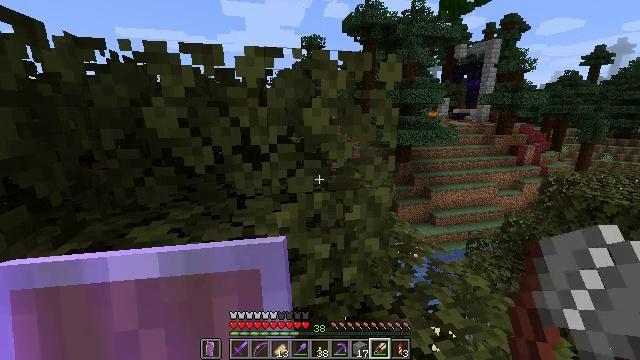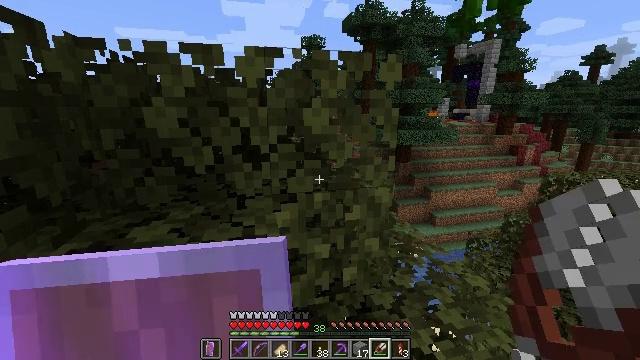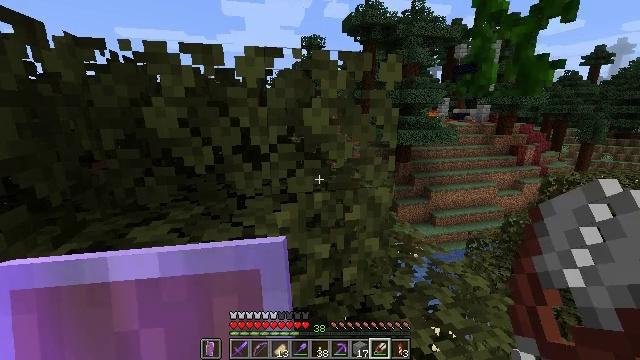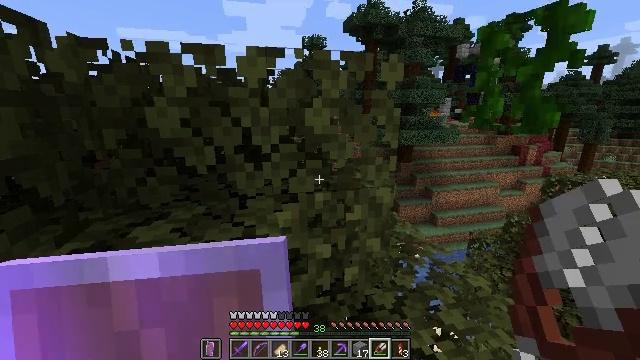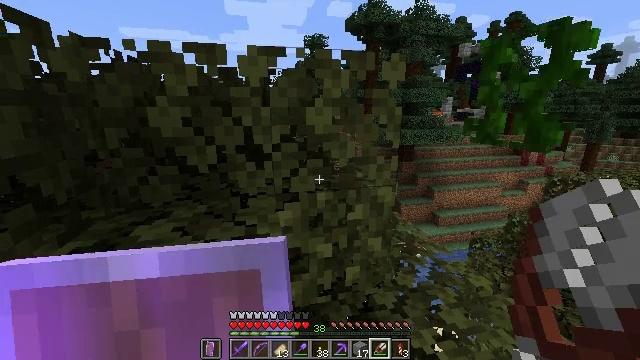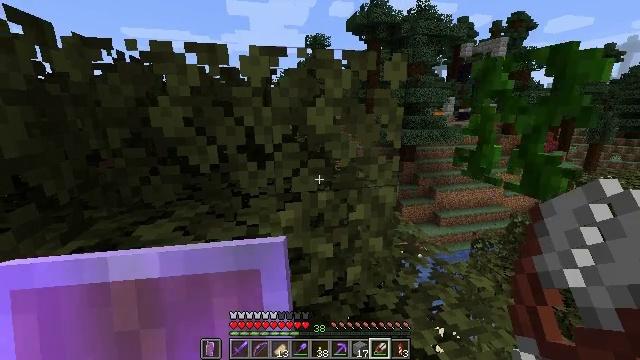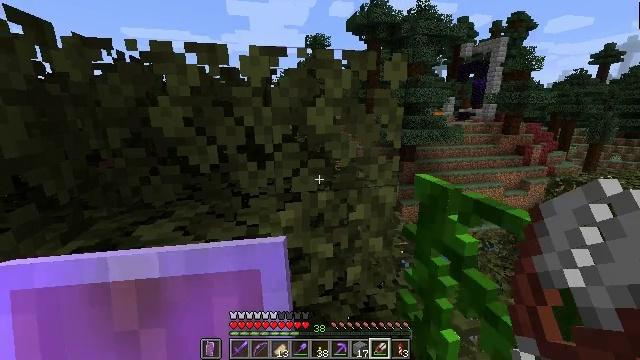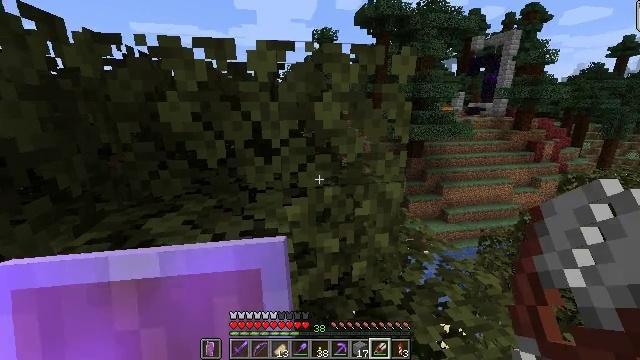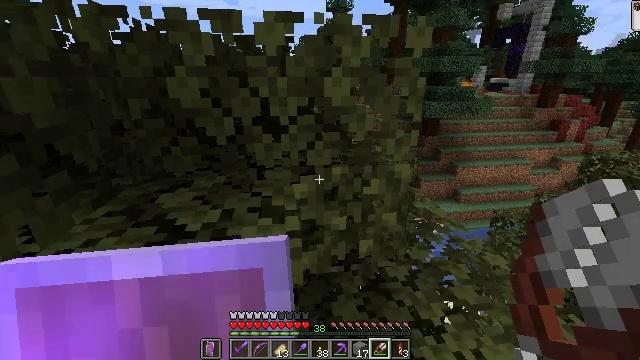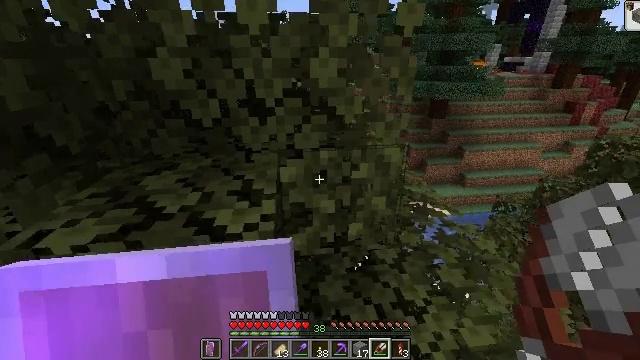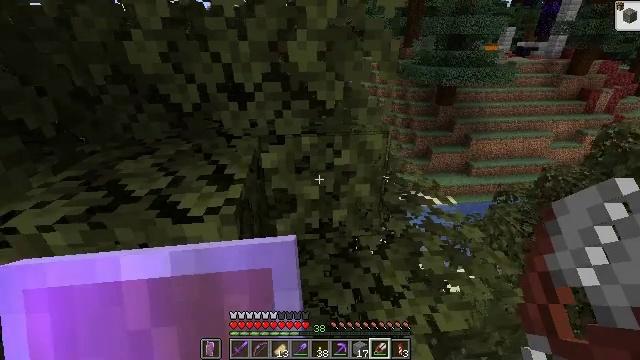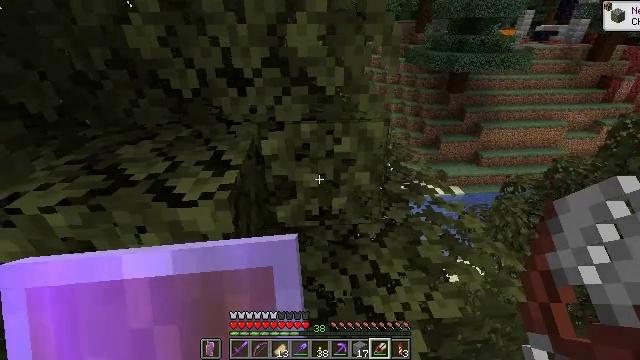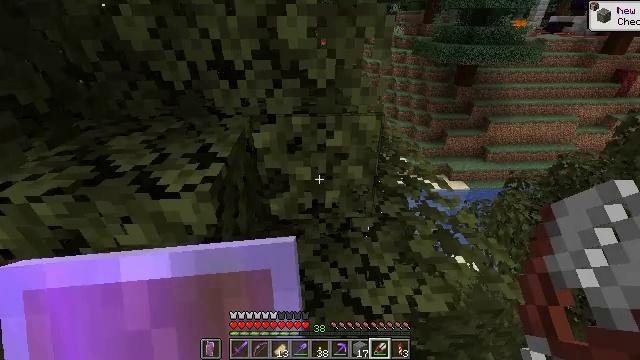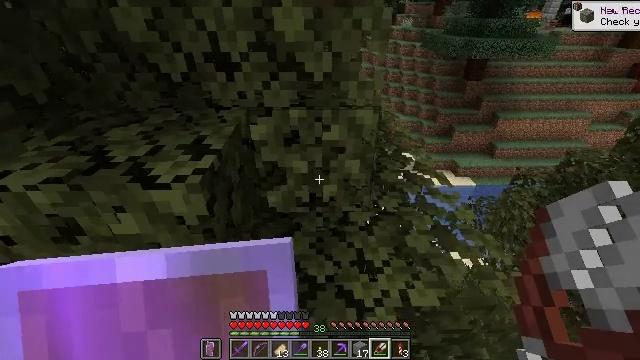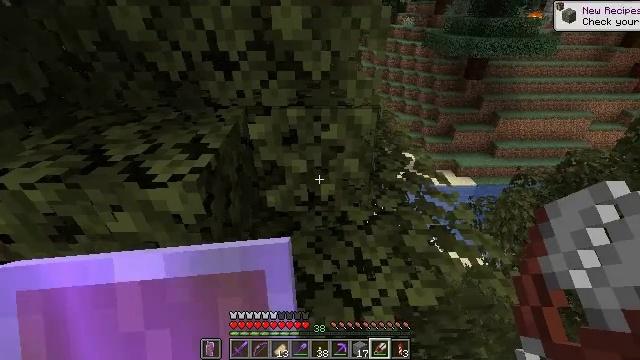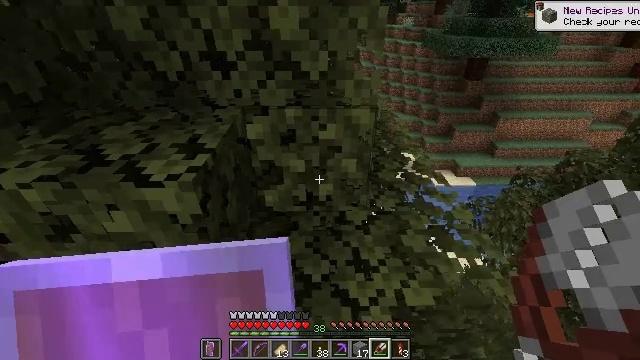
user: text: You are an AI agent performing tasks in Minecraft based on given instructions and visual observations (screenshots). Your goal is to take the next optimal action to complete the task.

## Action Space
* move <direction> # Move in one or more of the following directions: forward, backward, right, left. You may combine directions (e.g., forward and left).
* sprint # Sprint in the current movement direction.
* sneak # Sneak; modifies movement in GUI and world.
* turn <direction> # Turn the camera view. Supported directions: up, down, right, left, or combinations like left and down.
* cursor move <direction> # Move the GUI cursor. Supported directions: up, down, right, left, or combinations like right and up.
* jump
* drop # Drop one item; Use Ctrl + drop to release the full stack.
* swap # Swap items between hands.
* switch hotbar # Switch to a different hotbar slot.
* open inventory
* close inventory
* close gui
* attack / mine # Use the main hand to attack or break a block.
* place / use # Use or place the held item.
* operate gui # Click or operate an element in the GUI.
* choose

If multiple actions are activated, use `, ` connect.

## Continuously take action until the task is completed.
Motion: motion action
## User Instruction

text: Break the vines.
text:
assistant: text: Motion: no_op
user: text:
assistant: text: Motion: no_op
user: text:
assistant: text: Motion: no_op
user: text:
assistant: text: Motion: no_op
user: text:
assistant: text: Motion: no_op
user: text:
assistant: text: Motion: no_op
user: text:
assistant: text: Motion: turn left and down
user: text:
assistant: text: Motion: move right, turn left and down
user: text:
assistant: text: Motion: move right, turn left and down
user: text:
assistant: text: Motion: move right, turn left and down
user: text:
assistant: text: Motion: turn left and down
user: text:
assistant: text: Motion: turn left and down
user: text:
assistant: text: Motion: turn left and down
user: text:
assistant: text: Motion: no_op
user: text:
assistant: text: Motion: no_op
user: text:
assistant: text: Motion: turn left
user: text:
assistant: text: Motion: turn left and up
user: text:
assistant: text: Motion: no_op
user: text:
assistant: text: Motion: turn up
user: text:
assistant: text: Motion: no_op
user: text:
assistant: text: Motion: attack / mine
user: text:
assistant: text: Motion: attack / mine
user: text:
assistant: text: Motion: attack / mine
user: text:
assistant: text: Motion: attack / mine
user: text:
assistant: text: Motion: attack / mine
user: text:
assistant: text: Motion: attack / mine
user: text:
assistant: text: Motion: attack / mine
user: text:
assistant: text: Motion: attack / mine
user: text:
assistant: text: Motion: no_op
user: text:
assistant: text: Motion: no_op